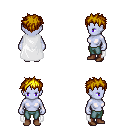
a pixel art fantasy rpg character, female body template, dark elf, purple skin, white cape, teal pants, blonde bedhead hairstyle, brown shoes, four views (front, back, left, right), 2x2 character sprite sheet, small pixel art, hard edges, no anti-aliasing